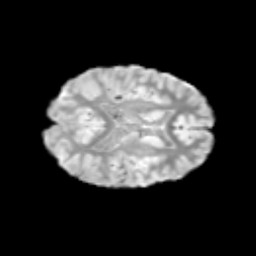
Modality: T2w
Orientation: axial
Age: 10
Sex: male
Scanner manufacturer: siemens
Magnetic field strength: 3 T
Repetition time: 3.8 s
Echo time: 0.07 s